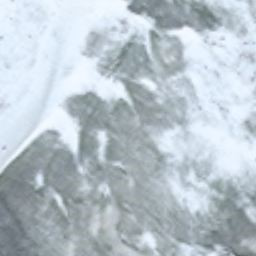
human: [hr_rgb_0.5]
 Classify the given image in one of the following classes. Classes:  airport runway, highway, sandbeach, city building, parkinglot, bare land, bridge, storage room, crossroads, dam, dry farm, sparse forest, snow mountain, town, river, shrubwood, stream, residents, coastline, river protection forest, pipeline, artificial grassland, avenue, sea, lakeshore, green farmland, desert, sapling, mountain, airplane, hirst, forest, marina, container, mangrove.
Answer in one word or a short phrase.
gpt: snow mountain